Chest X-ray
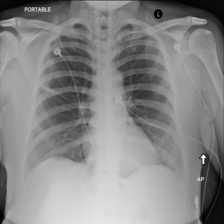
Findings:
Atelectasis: negative
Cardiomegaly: negative
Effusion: negative
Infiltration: negative
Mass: negative
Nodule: negative
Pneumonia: negative
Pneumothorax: negative
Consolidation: negative
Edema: negative
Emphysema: negative
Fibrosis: negative
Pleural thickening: negative
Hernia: negative